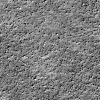
Atmospheric dust classification: not_dusty